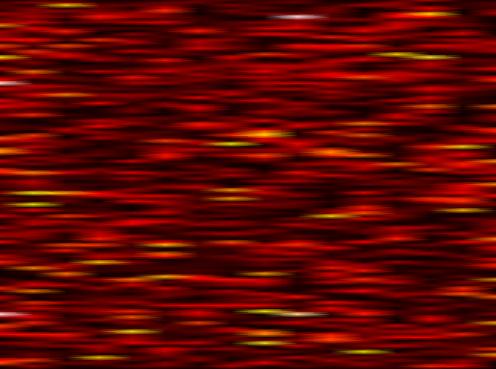
Label: OFDM